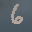
Label: 6